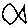
Label: fish